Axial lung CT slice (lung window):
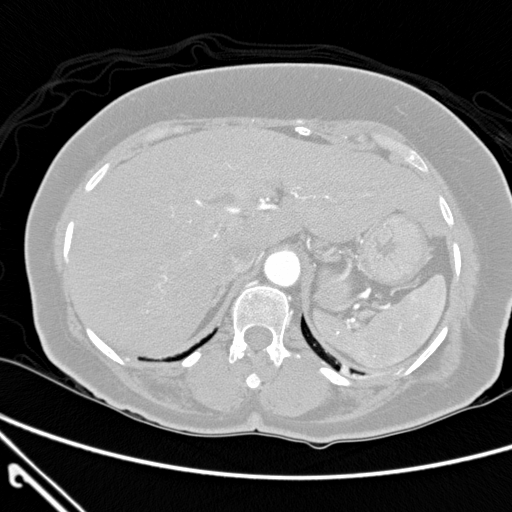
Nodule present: no